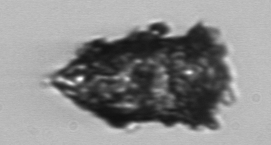
Label: Tintinnopsis